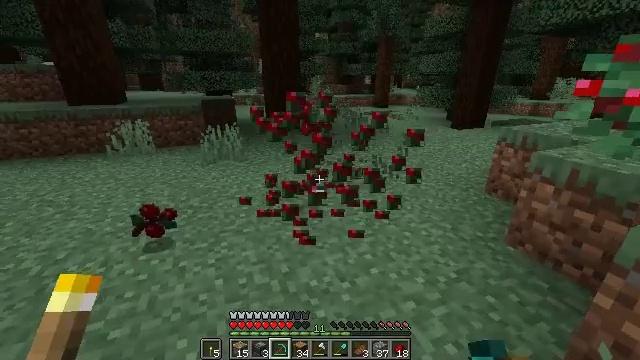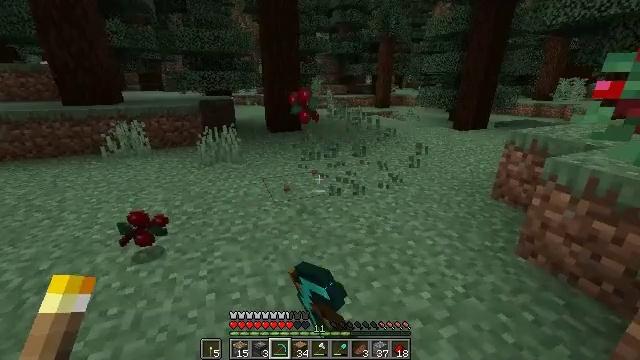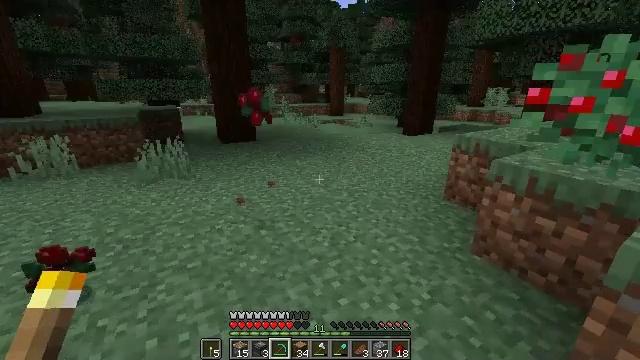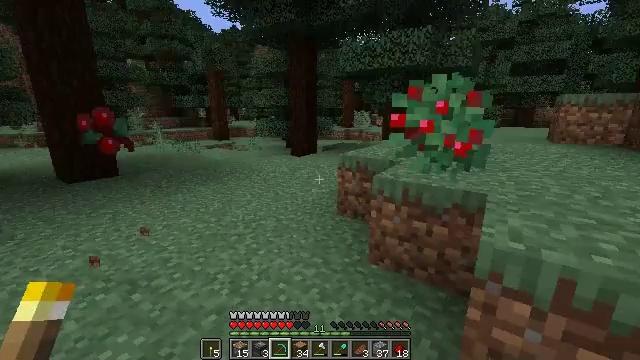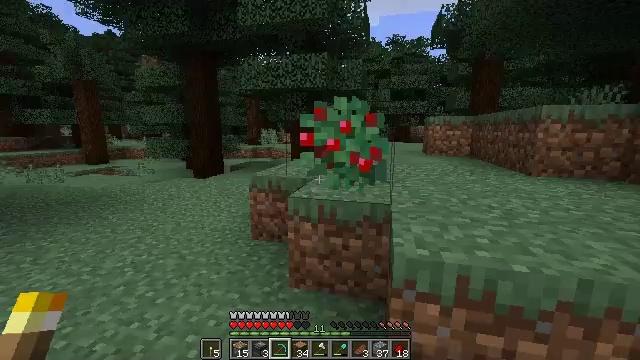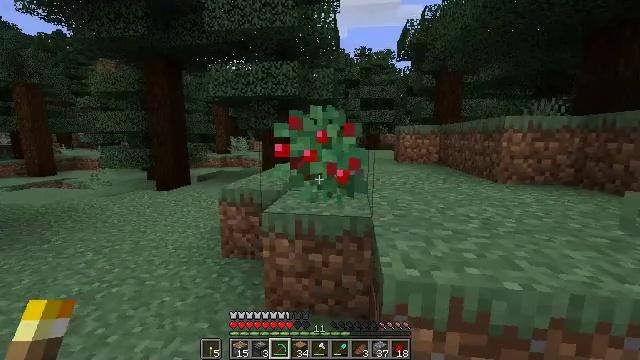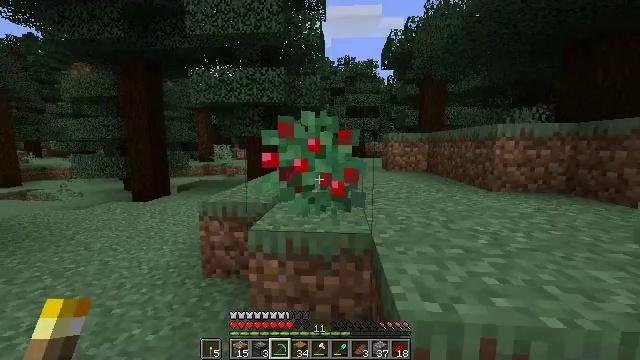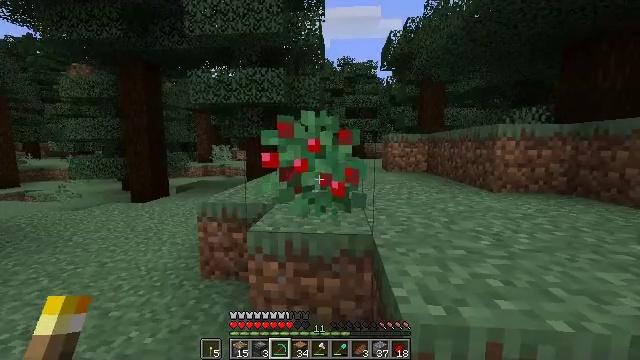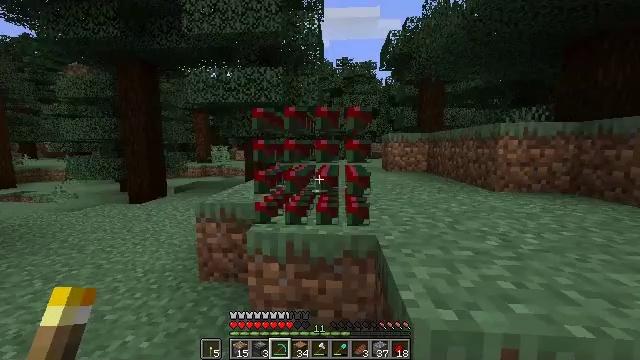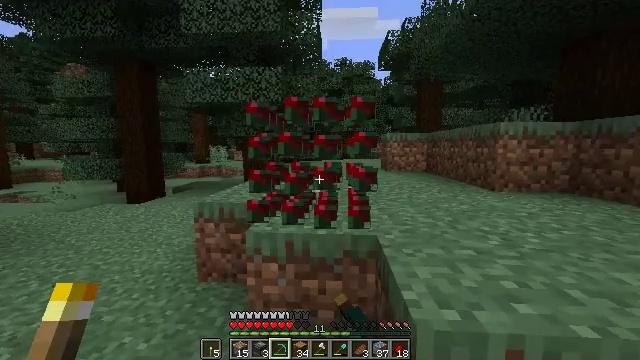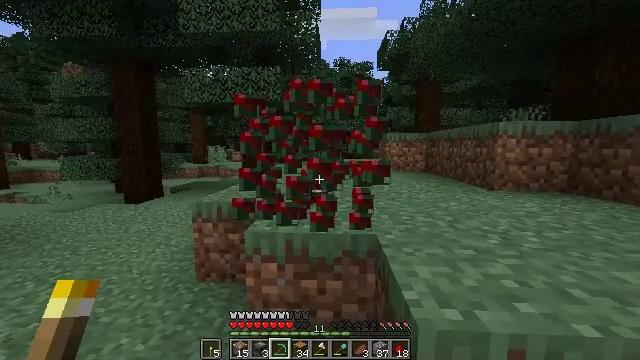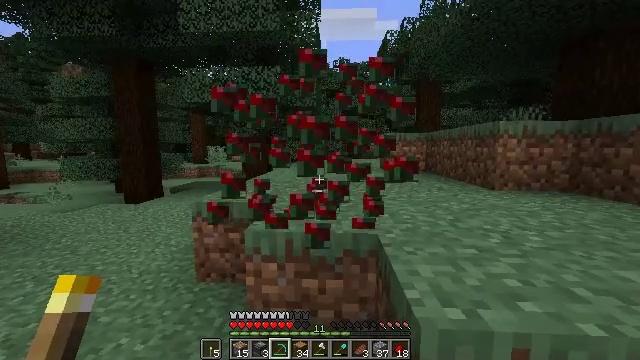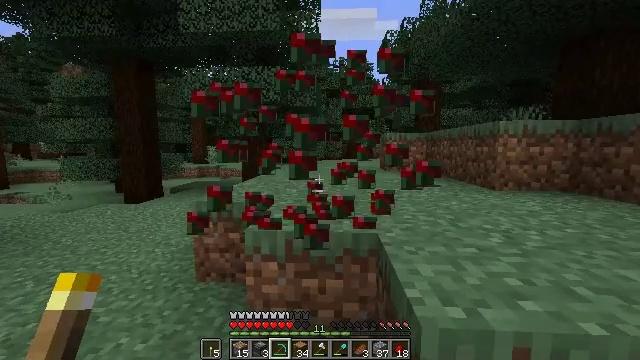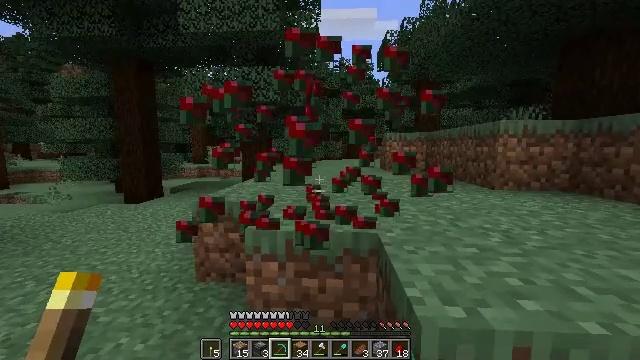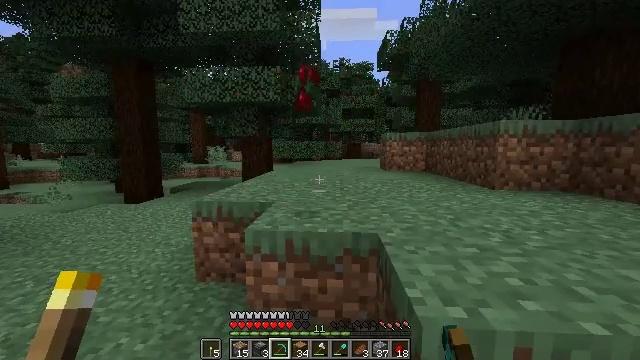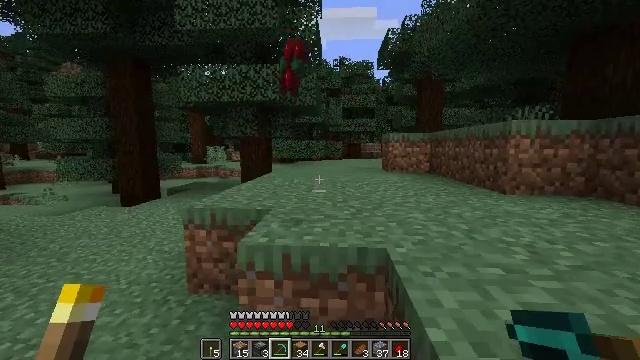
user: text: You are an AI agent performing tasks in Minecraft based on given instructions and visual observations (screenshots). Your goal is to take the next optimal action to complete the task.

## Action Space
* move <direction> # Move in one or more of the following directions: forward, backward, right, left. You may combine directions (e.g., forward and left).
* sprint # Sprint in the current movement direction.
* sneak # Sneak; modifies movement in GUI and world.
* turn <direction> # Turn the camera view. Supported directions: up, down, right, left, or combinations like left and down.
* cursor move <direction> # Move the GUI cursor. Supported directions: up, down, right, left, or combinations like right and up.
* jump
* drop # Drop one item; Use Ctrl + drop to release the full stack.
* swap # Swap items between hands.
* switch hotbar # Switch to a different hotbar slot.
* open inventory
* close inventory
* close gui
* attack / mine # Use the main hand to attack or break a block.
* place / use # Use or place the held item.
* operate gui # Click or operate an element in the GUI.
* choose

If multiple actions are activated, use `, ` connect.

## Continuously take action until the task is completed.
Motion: motion action
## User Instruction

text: Gather sweet berries from the bush.
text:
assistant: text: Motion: move forward, attack / mine
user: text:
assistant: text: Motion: move forward, turn right and up
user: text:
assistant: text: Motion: move forward, turn right and up
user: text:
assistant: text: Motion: move forward, turn right and up
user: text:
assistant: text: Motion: move forward, turn right and up
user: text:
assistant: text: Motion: turn right and up
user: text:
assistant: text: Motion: no_op
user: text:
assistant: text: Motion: attack / mine
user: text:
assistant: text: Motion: attack / mine
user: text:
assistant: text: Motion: attack / mine
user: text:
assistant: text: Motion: attack / mine
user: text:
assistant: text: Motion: no_op
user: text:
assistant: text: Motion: no_op
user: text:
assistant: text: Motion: move forward
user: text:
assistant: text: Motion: move forward
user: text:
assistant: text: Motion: move forward, turn left and down
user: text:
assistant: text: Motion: move forward, turn left
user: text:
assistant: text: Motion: move forward
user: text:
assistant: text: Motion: move forward, jump
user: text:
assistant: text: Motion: move forward, jump
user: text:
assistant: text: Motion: move forward, turn left, jump
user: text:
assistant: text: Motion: move forward, turn left and down, jump
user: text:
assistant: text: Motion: move forward, turn left and down, jump
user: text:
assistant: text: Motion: move forward, turn left and down
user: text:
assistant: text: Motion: move forward, turn left and down
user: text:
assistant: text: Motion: move forward, turn left and down
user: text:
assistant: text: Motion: move forward, turn left and down
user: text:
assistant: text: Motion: move forward, turn left and down
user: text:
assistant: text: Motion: move forward, turn left and down
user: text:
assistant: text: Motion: move forward, turn left